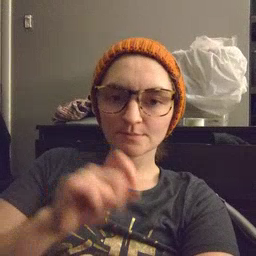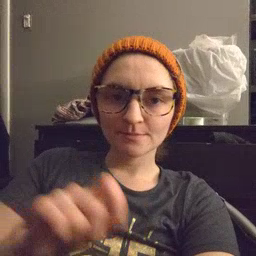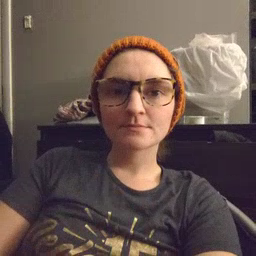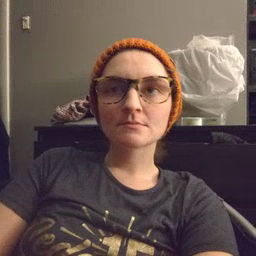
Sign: pencil